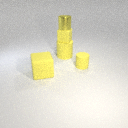
small yellow rubber cube above large yellow rubber cylinder